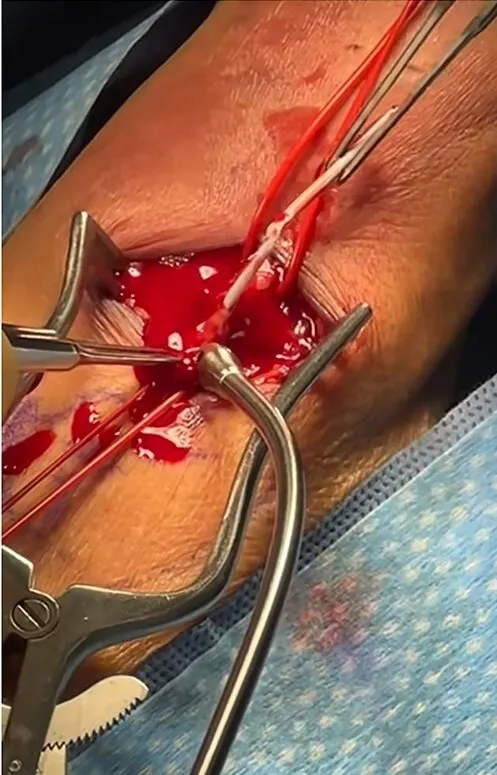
Intraoperative visualization of retained catheter with clot.
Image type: medical_photograph (other_medical_photograph)